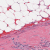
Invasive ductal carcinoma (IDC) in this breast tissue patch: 0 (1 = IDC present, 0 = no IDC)